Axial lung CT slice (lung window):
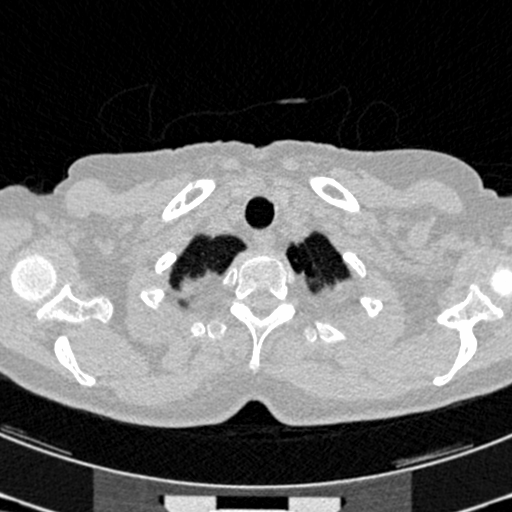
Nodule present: no